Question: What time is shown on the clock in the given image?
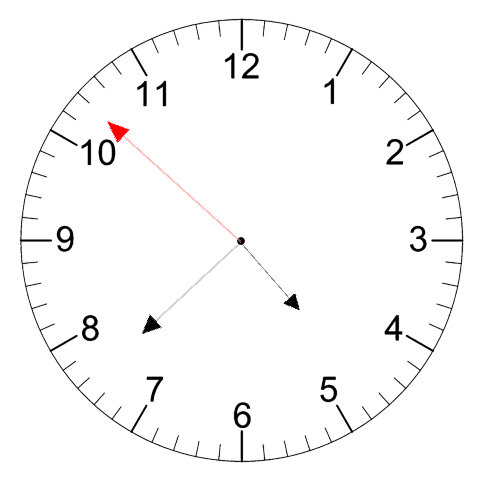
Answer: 04:37:52